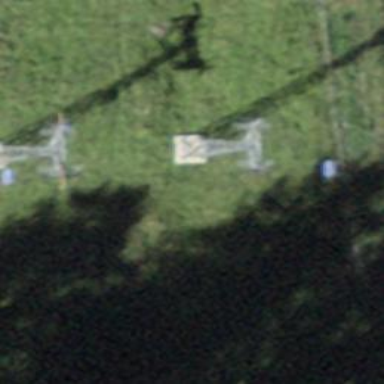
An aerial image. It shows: Pylon for aerialway.